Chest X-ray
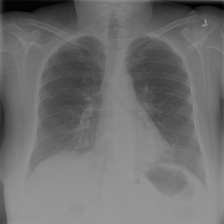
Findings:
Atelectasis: negative
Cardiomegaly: negative
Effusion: positive
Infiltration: negative
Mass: negative
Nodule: negative
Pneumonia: negative
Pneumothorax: negative
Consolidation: negative
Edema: negative
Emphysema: negative
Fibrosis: negative
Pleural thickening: negative
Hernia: negative